Breast ultrasound image
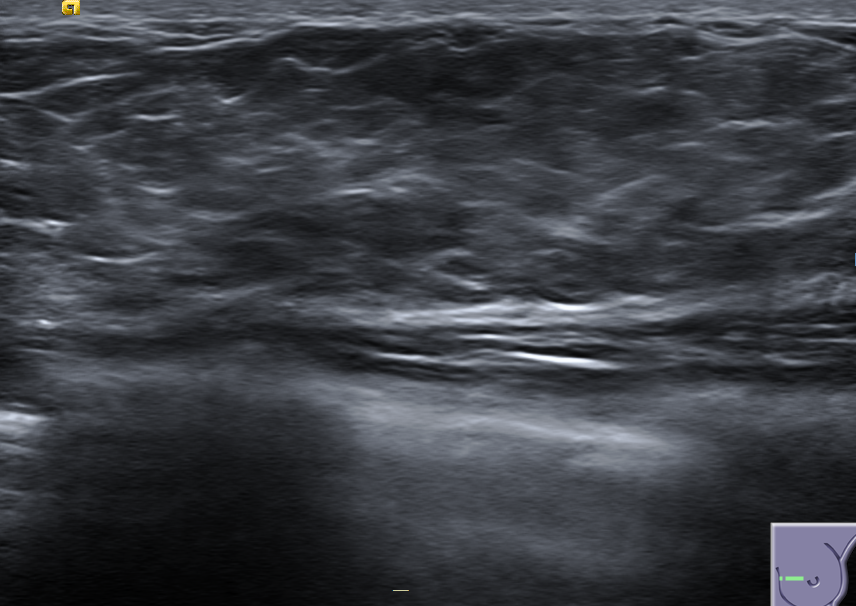
Diagnosis: normal